Question: I enabled roku development mode and try to check the credentials in a web browser using Roku ip address as per the instructions in this page.But the page was not loading in my browser.
<URL>

My system ip address is 192.168.2.25 and my Roku ip address is 192.168.3.110.
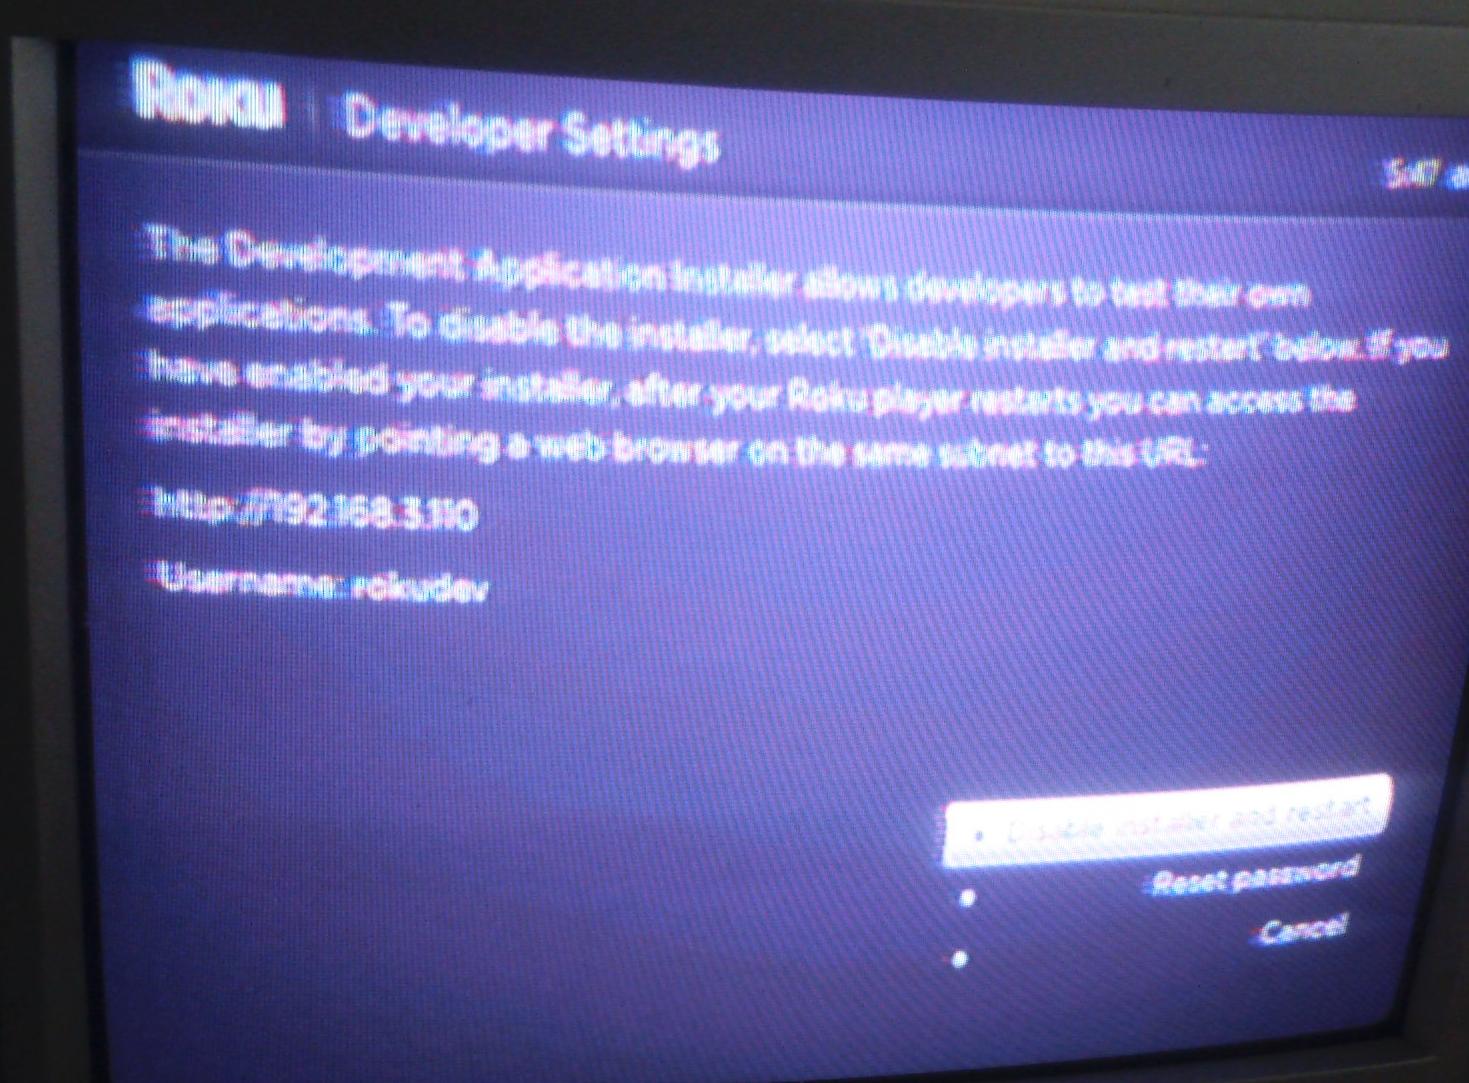
Answer: My guess is your computer and Roku are connected to different networks and Roku is unreachable from the PC. Note one is on 192.168.2, the other - on 192.168.3 network. Either you have multiple routers (maybe cascaded) or one router but one of the devices is connected to "guest" WiFi and the other is on secured subnet.
Try pinging 192.168.3.110 from 192.168.2.25 - if it doesn't work, i suggest you re-connect one of the devices to the other's network, so both IPs start with the same 3 numbers. I am not saying otherwise couldn't work, it's just simpler this way.